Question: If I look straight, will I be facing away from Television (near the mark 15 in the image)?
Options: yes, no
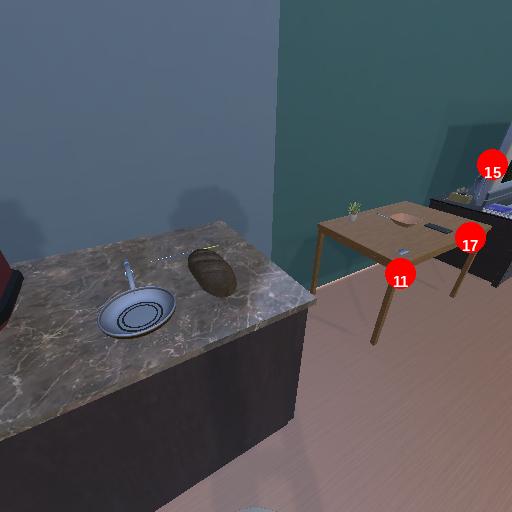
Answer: yes